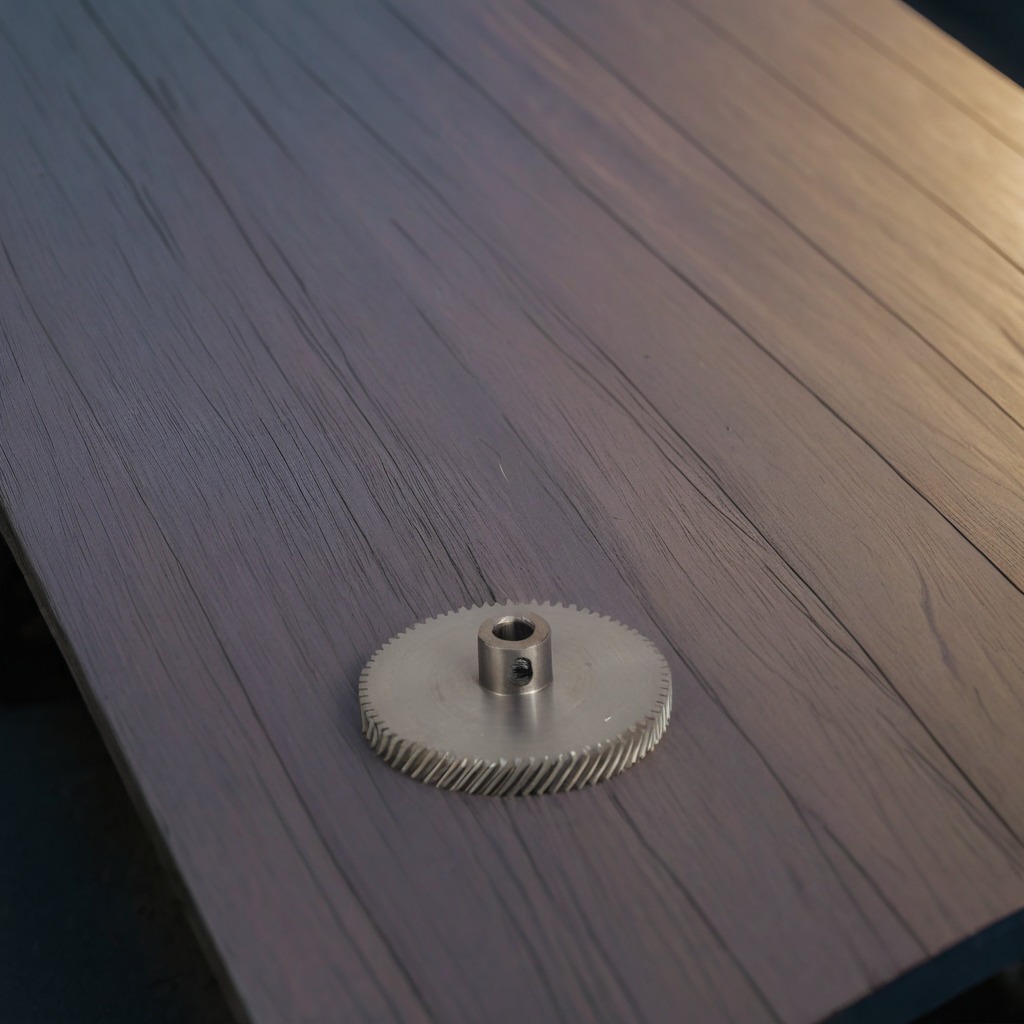
A steel gear with teeth is lying on the table.